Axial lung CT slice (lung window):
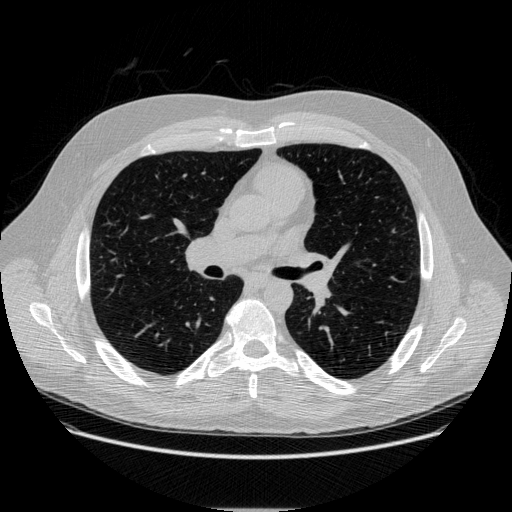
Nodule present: no